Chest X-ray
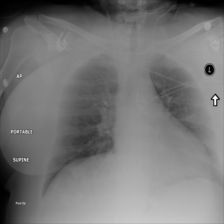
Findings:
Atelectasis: negative
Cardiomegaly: negative
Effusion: negative
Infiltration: negative
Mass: negative
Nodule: positive
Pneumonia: negative
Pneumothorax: negative
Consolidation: negative
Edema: negative
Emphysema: negative
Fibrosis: negative
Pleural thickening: negative
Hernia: negative